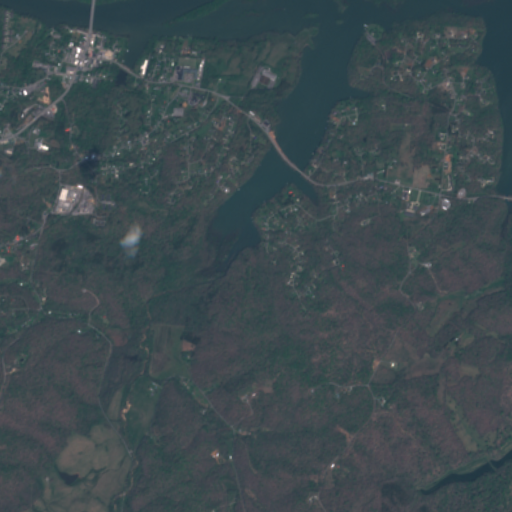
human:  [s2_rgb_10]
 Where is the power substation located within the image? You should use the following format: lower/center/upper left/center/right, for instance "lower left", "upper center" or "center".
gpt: The power substation is located in the upper center of the image.
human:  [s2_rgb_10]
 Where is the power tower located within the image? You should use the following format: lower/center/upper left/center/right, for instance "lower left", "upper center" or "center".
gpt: The power tower is located in the upper center of the image.
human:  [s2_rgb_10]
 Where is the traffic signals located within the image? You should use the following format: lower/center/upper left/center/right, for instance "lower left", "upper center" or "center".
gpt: The traffic signals is located in the upper left of the image.
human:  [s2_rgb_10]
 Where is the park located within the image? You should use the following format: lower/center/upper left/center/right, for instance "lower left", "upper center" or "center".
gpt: There is no park in the image.